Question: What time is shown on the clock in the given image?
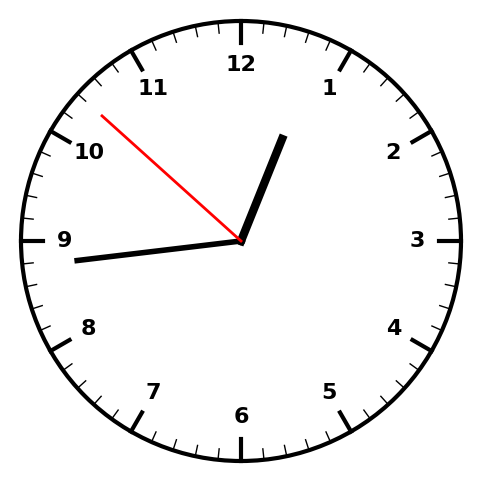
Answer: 12:43:52